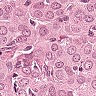
Metastatic tissue present: yes